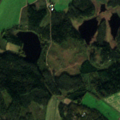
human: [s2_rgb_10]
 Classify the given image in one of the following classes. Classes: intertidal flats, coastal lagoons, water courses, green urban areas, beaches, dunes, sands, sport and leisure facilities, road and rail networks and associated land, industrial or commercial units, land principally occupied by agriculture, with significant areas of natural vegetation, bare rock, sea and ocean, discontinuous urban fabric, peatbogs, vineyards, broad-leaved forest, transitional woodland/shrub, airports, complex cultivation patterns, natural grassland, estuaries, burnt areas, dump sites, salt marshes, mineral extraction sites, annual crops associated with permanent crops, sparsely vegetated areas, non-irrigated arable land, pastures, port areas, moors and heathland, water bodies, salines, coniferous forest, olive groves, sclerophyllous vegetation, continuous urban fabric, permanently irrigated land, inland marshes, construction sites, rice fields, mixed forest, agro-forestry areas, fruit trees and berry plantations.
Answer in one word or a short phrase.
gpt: non-irrigated arable land, land principally occupied by agriculture, with significant areas of natural vegetation, broad-leaved forest, coniferous forest, mixed forest